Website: bh-photo
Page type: customer-info-address
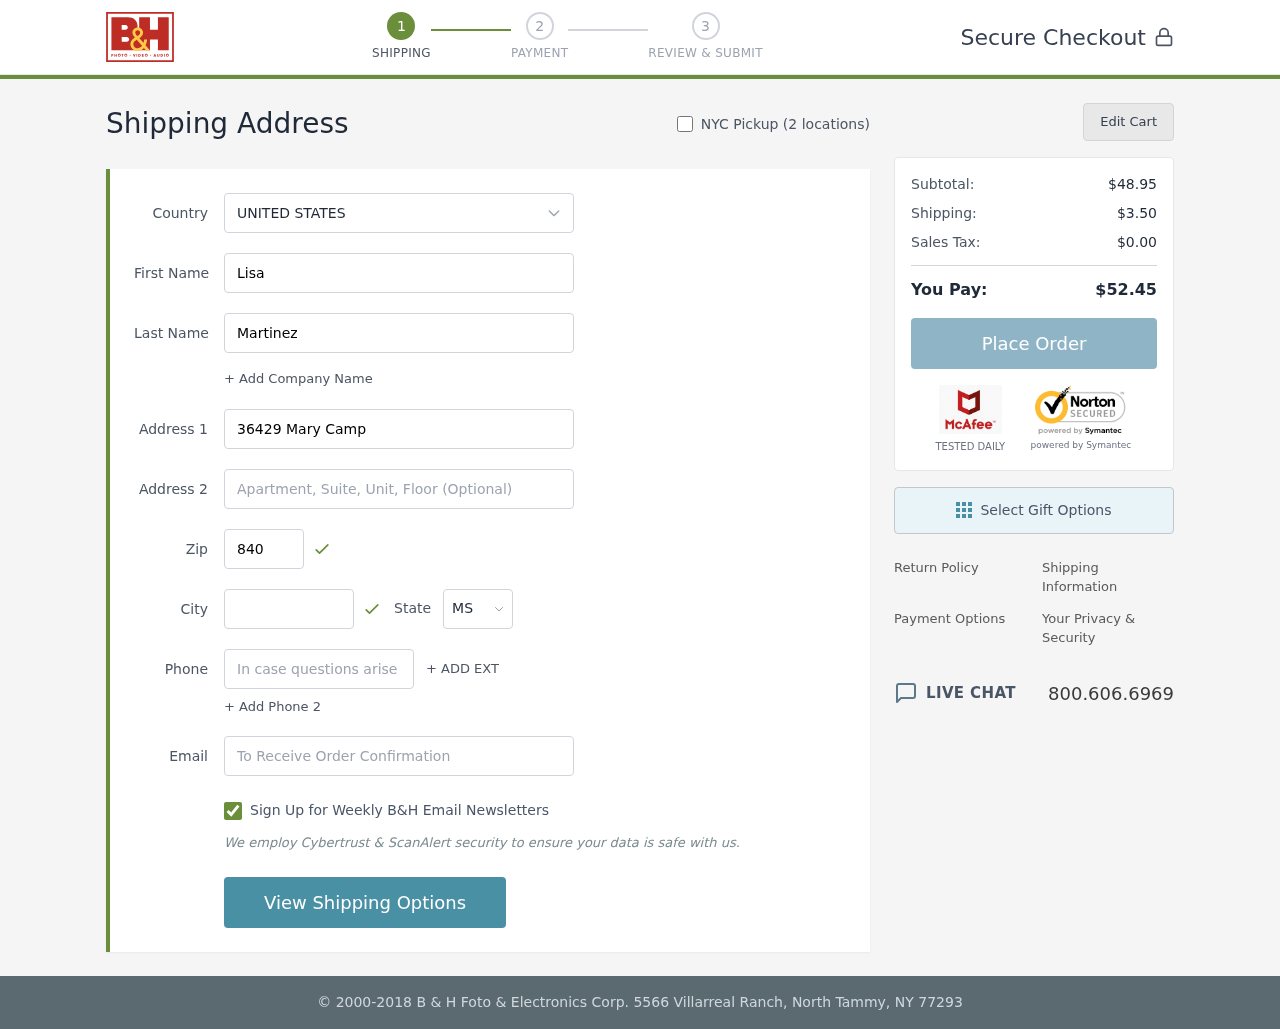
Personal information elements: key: PII_CITY
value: Martinezside
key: PII_COUNTRY
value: United States
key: PII_EMAIL
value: lmartinez@yahoo.com
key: PII_FIRSTNAME
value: Lisa
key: PII_LASTNAME
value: Martinez
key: PII_PHONE
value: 4324916372
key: PII_POSTCODE
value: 84052
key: PII_STATE_ABBR
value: MS
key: PII_STREET
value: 36429 Mary Camp
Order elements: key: ORDER_SUBTOTAL
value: $48.95
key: ORDER_SHIPPING_COST
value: $3.50
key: ORDER_TAX
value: $0.00
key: ORDER_TOTAL
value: $52.45